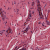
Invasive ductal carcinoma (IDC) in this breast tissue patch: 0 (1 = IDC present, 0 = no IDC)